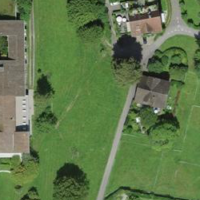
EUNIS habitat code: 55
Species observed at this site:
Helleborus niger